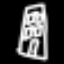
Label: The Eiffel Tower